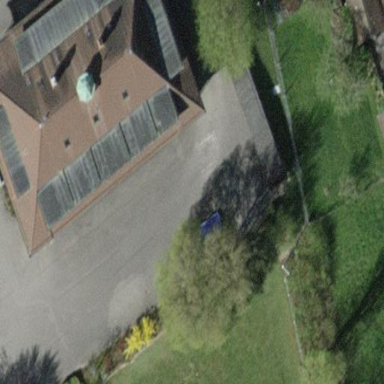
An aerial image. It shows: School building.